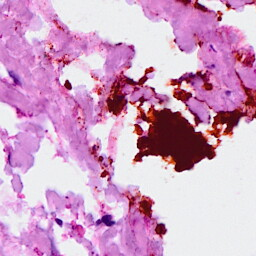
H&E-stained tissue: Breast